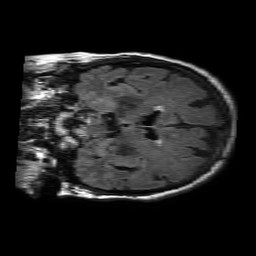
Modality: FLAIR
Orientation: coronal
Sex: female
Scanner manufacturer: philips
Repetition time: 11 s
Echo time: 0.125 s